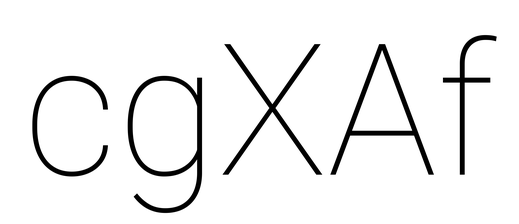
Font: Roboto_Thin